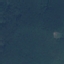
Land use / land cover: Forest